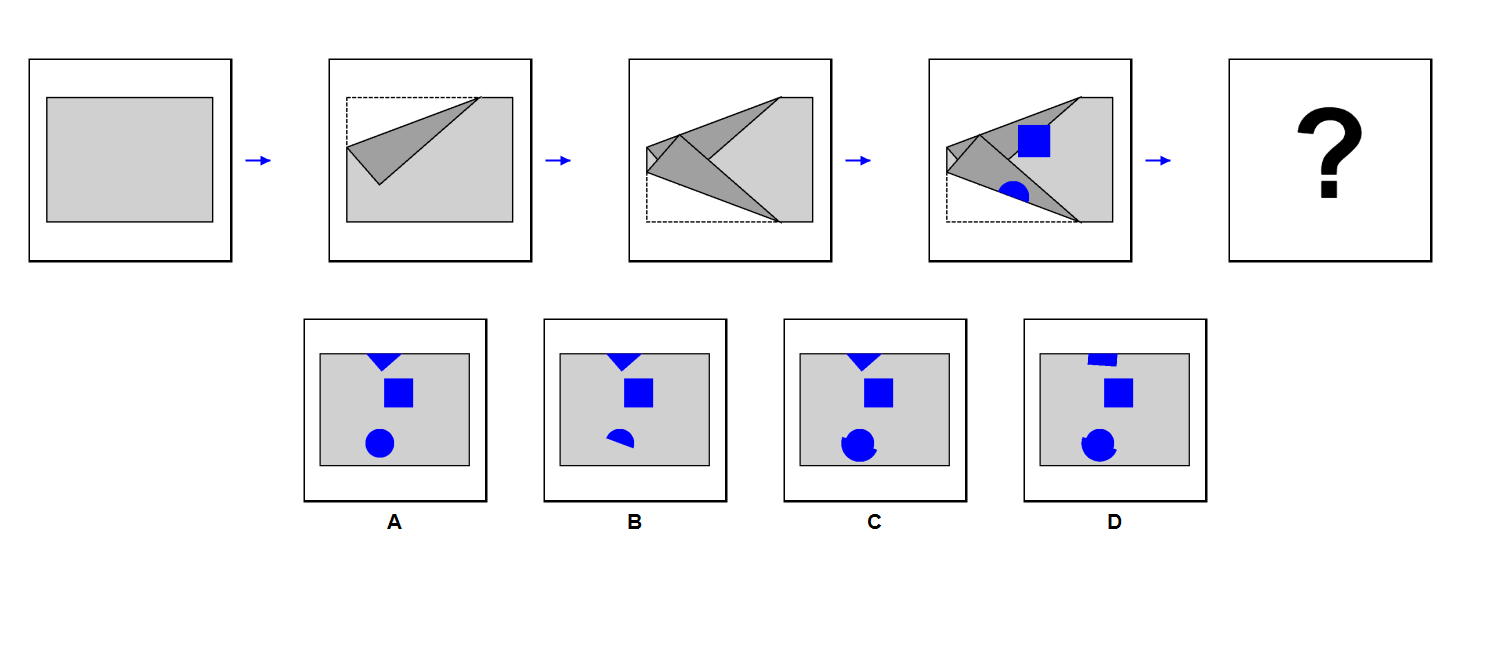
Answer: A